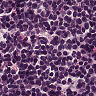
Metastatic tissue present: no